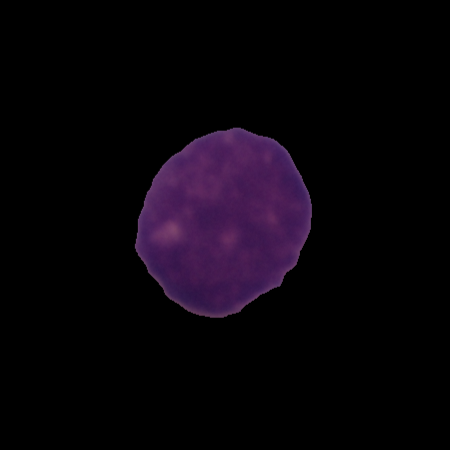
Label: cancer